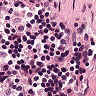
Metastatic tissue present: no